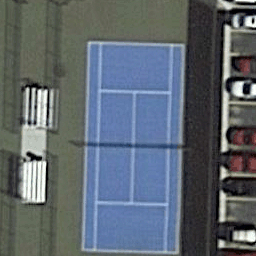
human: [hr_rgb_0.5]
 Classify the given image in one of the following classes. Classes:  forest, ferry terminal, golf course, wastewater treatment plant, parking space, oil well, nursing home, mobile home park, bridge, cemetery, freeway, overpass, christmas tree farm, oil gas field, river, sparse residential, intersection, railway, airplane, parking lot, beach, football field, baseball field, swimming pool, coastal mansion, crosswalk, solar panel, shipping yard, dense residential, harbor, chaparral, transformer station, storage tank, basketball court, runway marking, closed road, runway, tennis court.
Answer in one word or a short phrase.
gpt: tennis court